Question: My problem is the following: i am parsing or scraping or something of the sort a dictionary to use its output as my input (I show the definition, in other words). In this output, several classes are included. There is one class, the class f, which includes the term defined, and a dot following it. This dot disturbes me and I wish to erase it.

'''
<p class="p">
<a href="search?id=D536ScxxE2x5wsXG0ez" target="_self"><img align="right" alt="Ver articulo enmendado" border="0" src="data:image/png;base64,iVBORw0KGgoAAAANSUhEUgAAAH0AAAAZBAMAAADuyzxaAAAAElBMVEWEAgT8/vz8QkT8AgS8AgT8enxcJRi+AAAA0klEQVQ4y82SwQ3DMAhFOWQBxAJVqwyAWCCHjJDuv0r5OImR2hxqLkEWXxAeBis0vyu20LOCb85XBlidLwywBT8+wBr8y0btNrweGWmifIWwdN/5vVzOPpe8SveJl3z737x6zMJuoq7CzqOlQlhZkRGoQqz5xBty3sULw1kgFoAHbpFEs34S70UeN9QSz2ez6NOwb17sgu8Bypsq/+CB7nyevwf+zfLwmde2ItZgjbGx6fl+sbzE+2GN49zp/y3xNGwT+Mc4T+ALOE0LVa4nWqhoH2NuCULPEni8AAAAAElFTkSuQmCC"></a>
<span class="f">
<b>gas</b>
</span>
<span class="f">
<b>.</b>
</span>
</p>
'''
Mind you guys that i am using php thoroughly, so in case you need it, here it goes:
'''
<?php
$word = $_REQUEST['word'];
$url = "http://lema.rae.es/drae/srv/search?val={$word}";
$css = <<<EOT
<style type="text/css">
.f /* I GUESS THE PROBLEM IS OVER HERE. I CANT VISIBILITY HIDE F BECAUSE THAT WOULD HIDE "GAS", APART FROM "." */
{
margin-left:50px;
font-size: 200%;
color: #ffe200;
font-family: 'brannboll_fetregular';
}
</style>
EOT;
$data = file_get_contents($url);
$data = str_replace('</head>', $css.'</head>', $data);
echo '<div id="result1"
style="
top: 77%;
left: 55%;
overflow:scroll;
width:400px;
height:300px;
border: 1px solid #000000;
border-radius: 15px;
background-opacity: 0.5;
background: #047C8F;
-webkit-border-radius: 15px;
-moz-border-radius: 15px;
box-shadow: inset 0px 3px 13px #000000;
-moz-box-shadow:
0px 3px 13px rgba(000,000,000,0.5),
inset 0px 0px 13px rgba(0,0,0,1);
-webkit-box-shadow:
0px 3px 13px rgba(000,000,000,0.5),
inset 0px 0px 13px rgba(0,0,0,1);
">
'.$data.'
</div>';
?>
'''
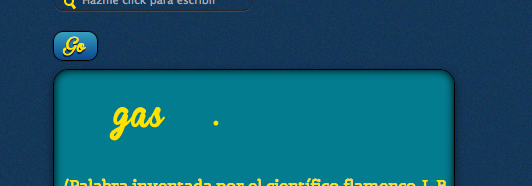
Answer: There are a few ways that you could try to do this:
You can add a rule that instructs the browser to only show the first span of class 'f':
'''
span.f:not(:first-of-type) {
display:none;
}
'''
This might fail in older browsers, specifically in IE8 and before.
Since it looks like the '.' is a predictable string, you could simply replace it:
'''
$data = str_replace('<span class="f"><b>.</b></span>', '', $data);
'''
This would also work on your "Word Not Found" page - it would simply eliminate the '.'s at the end of each world:
<URL>
A more robust way to handle this would be to look into a DOM Parser. You can read a brief introduction to DOM Parsing here:
<URL>
Basically, you would want to find the second '<span class="f">' within the first '<p>'.